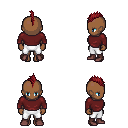
a pixel art fantasy rpg character, female body template, human, dark skin, maroon long-sleeve shirt, white pants, brunette mohawk hairstyle, maroon shoes, four views (front, back, left, right), 2x2 character sprite sheet, small pixel art, hard edges, no anti-aliasing